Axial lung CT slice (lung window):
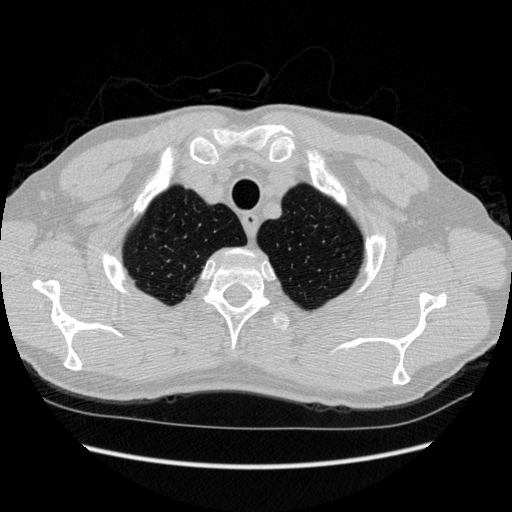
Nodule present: no